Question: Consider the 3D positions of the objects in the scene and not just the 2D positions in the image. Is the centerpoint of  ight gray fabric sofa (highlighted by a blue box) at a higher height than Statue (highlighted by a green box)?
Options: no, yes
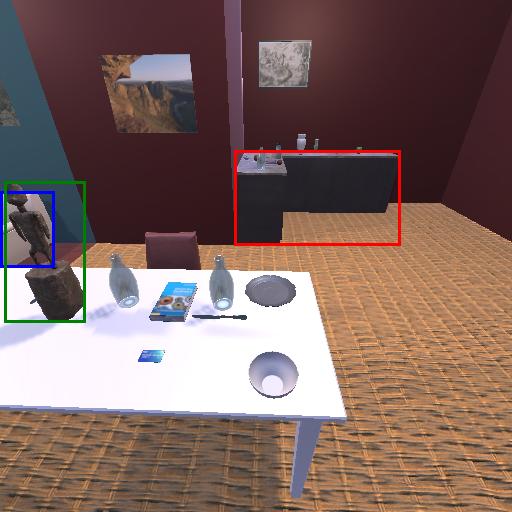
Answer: no